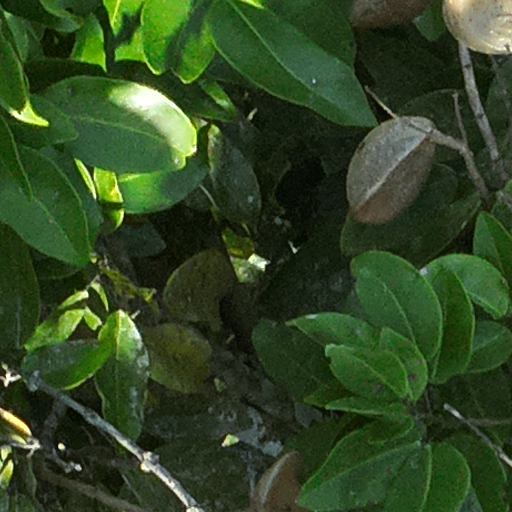
Species: Prioria copaifera
GBIF accepted scientific name: Prioria copaifera
Crown area (m\u00b2): 160.635